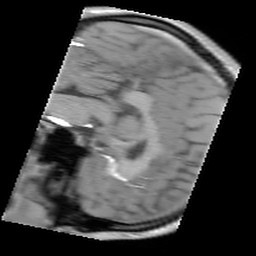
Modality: FLASH
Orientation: sagittal
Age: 19
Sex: male
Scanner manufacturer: siemens
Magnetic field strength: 3 T
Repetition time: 0.245 s
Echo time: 0.0026 s